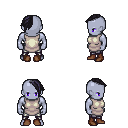
a pixel art fantasy rpg character, male body template, dark elf, purple skin, white tunic, metal pants, raven long mohawk hairstyle, brown shoes, four views (front, back, left, right), 2x2 character sprite sheet, small pixel art, hard edges, no anti-aliasing